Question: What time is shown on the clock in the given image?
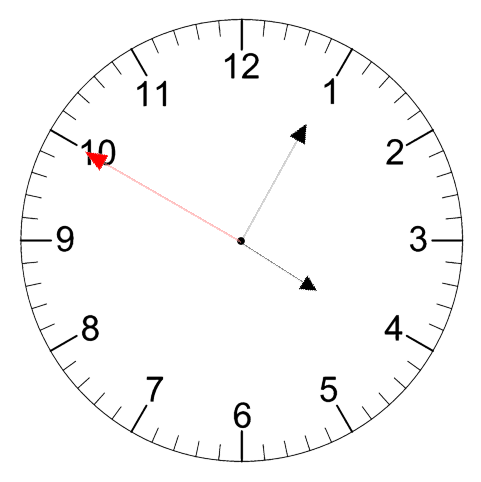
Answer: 04:04:50